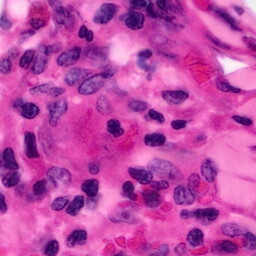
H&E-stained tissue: Pancreatic